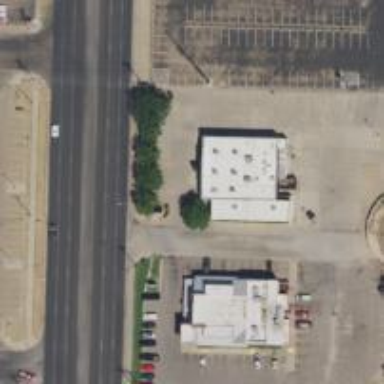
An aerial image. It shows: Parking space.